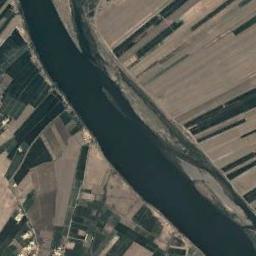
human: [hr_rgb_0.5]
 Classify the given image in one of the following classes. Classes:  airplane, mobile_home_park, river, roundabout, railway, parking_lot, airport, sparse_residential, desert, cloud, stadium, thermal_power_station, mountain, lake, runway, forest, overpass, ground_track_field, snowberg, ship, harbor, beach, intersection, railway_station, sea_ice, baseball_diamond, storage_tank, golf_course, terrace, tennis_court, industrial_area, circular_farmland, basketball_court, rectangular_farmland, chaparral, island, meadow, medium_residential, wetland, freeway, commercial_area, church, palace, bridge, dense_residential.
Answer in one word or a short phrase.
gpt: river